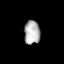
Tissue: prostate
Cell type: T cells
Senescence score: 0.353
Nuclear area (px): 372
Mean DAPI intensity: 175.922